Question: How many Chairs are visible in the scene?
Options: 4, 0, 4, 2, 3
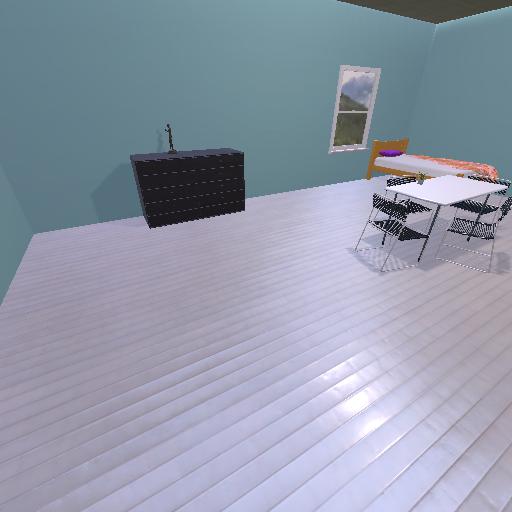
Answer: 4